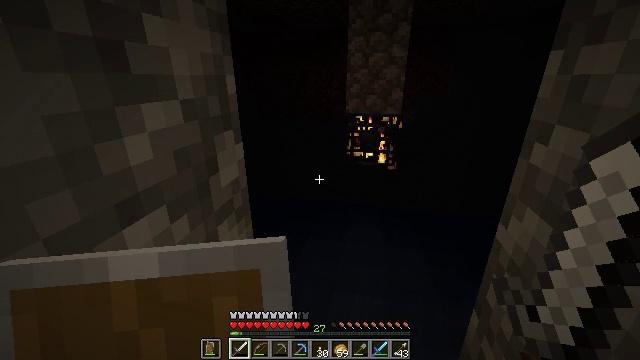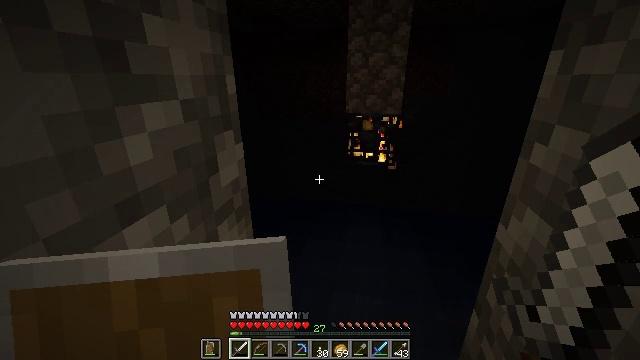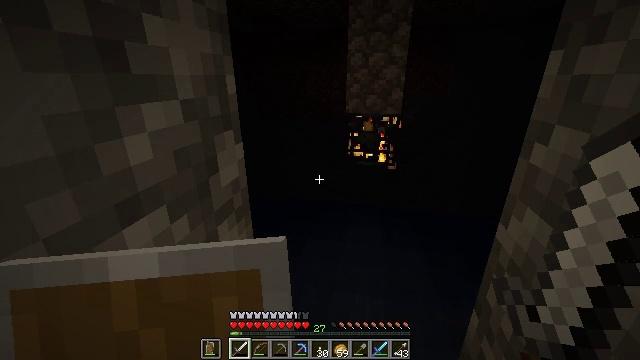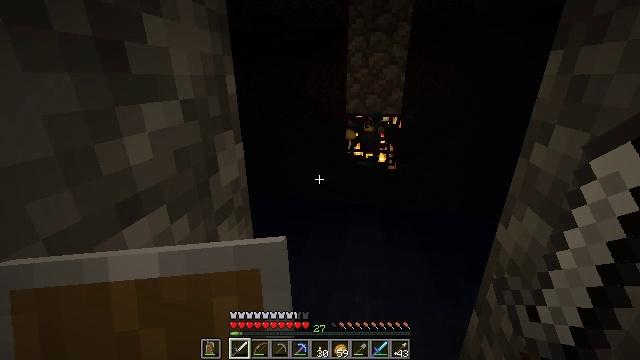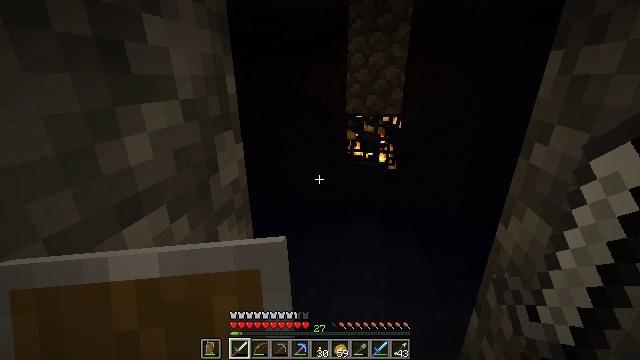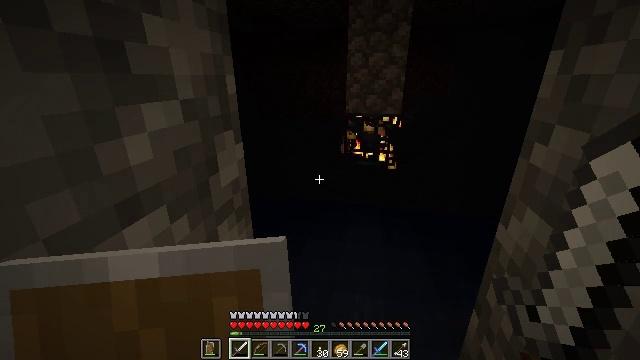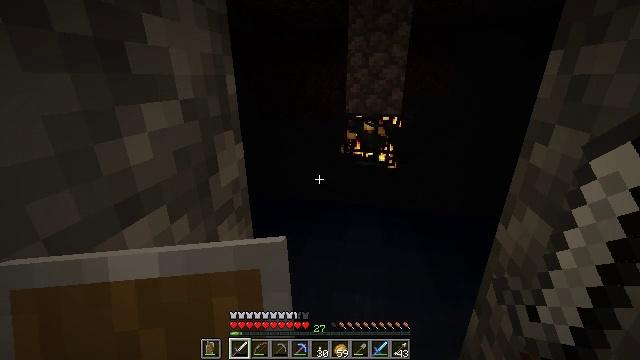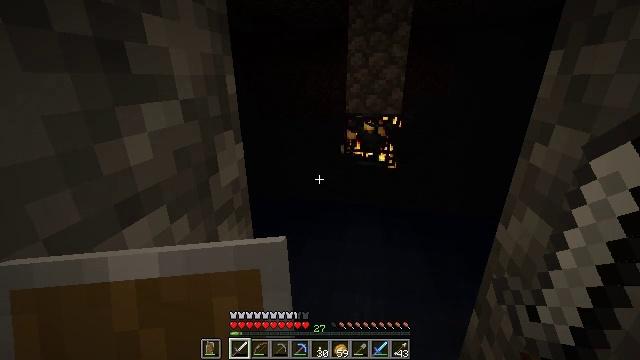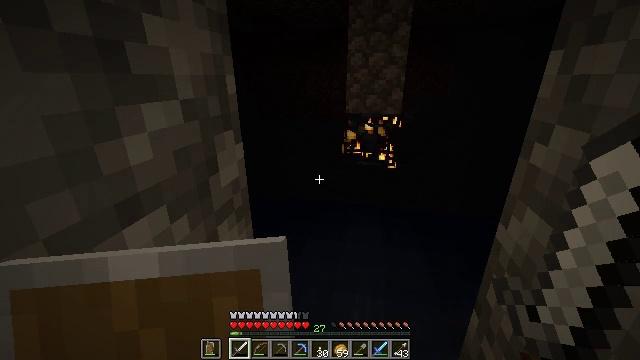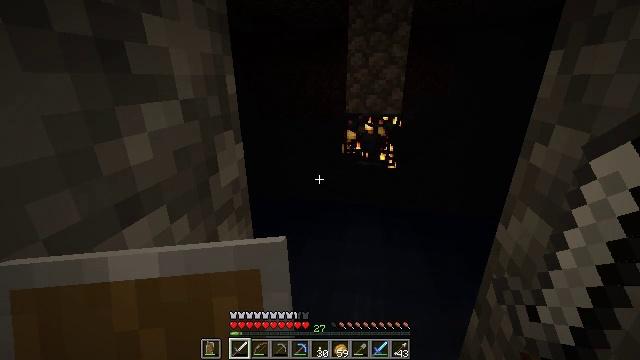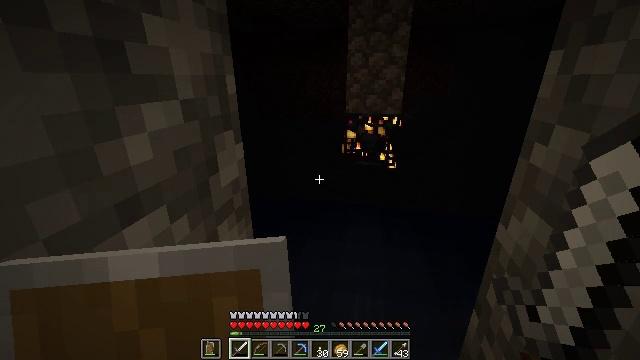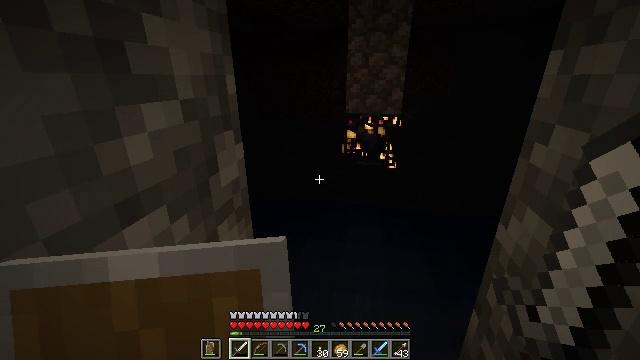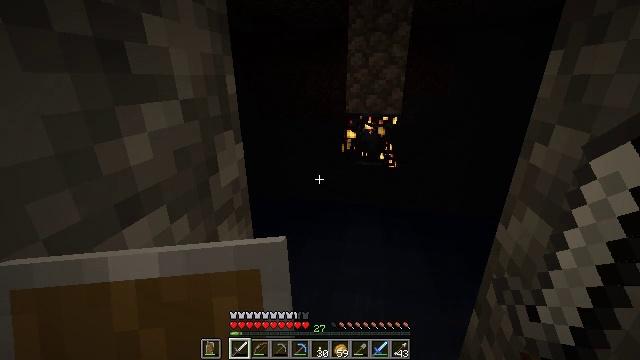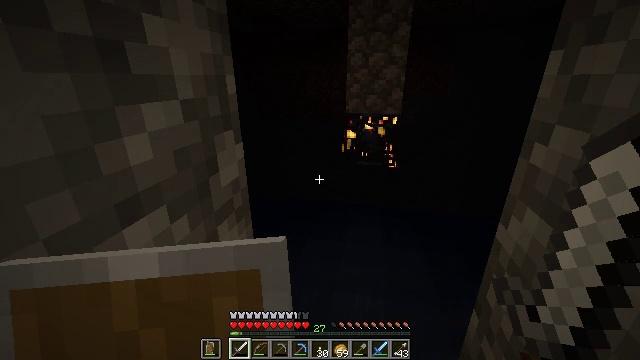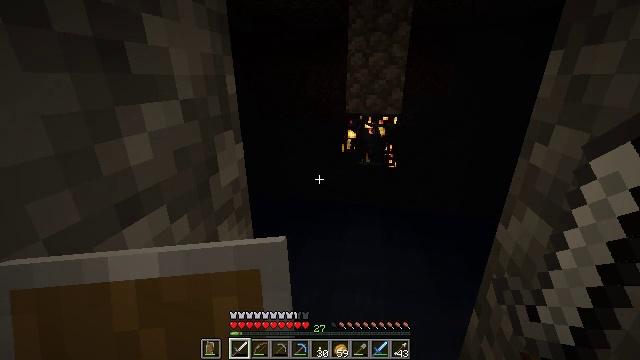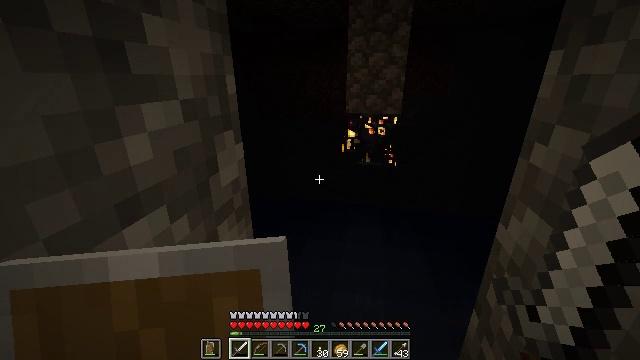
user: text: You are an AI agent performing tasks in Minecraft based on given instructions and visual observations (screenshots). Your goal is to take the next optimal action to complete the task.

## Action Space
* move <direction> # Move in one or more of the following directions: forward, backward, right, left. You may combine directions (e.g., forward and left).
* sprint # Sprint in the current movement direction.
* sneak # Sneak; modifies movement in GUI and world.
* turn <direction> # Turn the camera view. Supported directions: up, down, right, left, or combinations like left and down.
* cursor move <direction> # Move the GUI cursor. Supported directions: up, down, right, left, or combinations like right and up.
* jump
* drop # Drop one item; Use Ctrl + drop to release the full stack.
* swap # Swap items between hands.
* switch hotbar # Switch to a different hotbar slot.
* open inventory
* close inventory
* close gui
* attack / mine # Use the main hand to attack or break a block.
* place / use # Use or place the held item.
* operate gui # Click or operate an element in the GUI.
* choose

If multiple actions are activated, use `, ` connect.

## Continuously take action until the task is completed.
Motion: motion action
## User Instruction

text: Drop an iron sword.
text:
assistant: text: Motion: no_op
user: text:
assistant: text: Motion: no_op
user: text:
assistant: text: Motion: no_op
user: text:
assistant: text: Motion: no_op
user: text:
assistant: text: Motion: no_op
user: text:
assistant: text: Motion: no_op
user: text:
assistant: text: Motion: no_op
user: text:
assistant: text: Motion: no_op
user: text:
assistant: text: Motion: no_op
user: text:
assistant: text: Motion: no_op
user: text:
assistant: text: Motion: no_op
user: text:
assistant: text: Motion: no_op
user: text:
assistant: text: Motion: no_op
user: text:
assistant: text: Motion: no_op
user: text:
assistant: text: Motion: no_op
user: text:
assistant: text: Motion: no_op
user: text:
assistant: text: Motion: no_op
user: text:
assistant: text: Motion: no_op
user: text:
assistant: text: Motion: no_op
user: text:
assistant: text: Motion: no_op
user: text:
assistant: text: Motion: no_op
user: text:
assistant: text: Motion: no_op
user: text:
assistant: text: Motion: no_op
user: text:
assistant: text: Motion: no_op
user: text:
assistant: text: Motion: no_op
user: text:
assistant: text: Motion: no_op
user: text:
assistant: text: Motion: no_op
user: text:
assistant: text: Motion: no_op
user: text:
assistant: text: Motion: no_op
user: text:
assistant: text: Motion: no_op